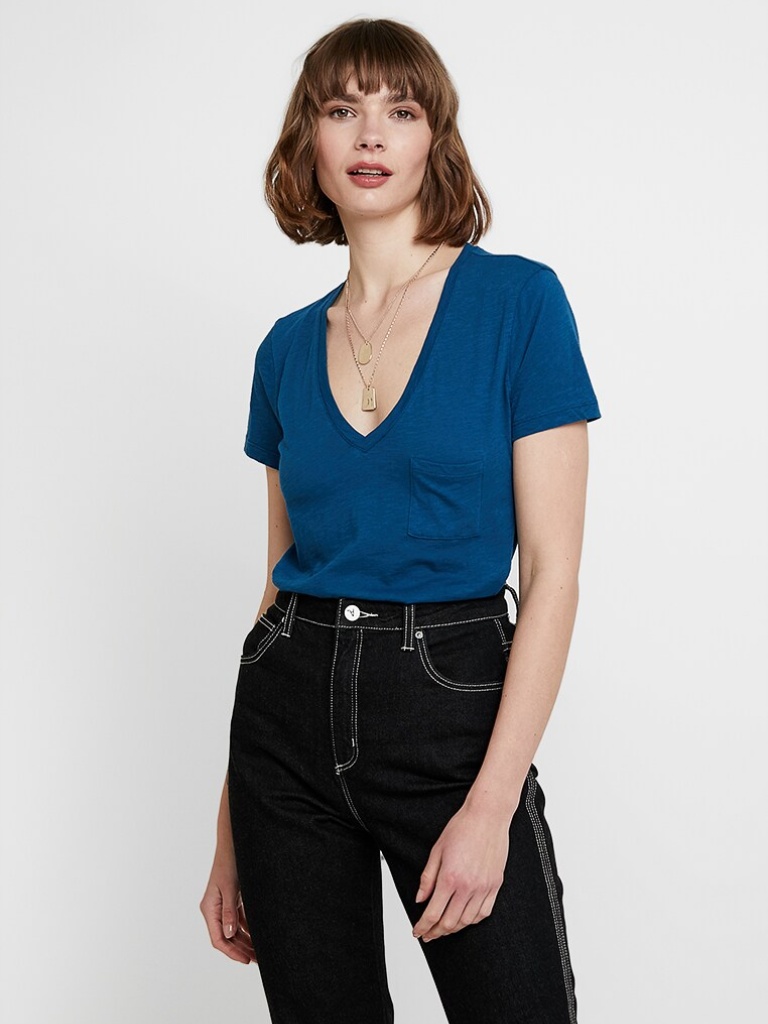
cotton relaxed short sleeve hip length French Tucked v-neck t-shirt